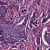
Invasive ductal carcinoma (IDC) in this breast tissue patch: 1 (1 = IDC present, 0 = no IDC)